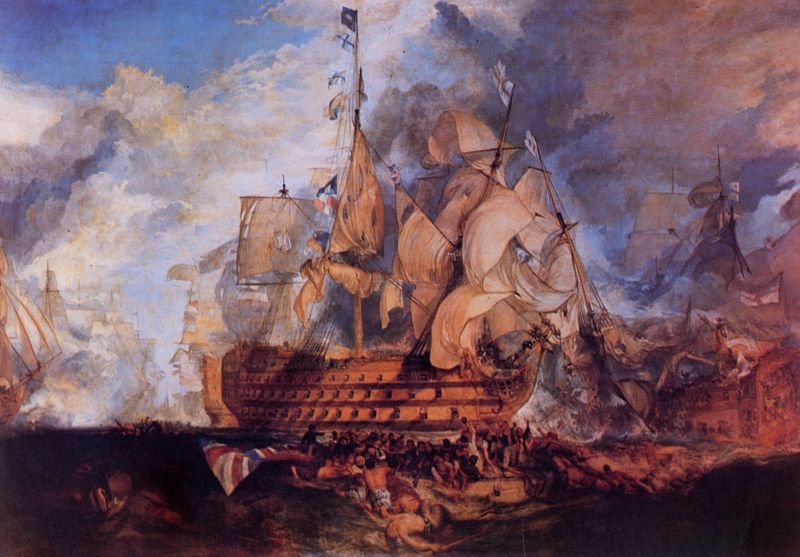
Titel: Die Schlacht von Trafalgar
Künstler: William Turner
Standort: Greenwich
Institution: National Maritime Museum
Schlagwörter: angriff, blau, dunkel, feuer, gemälde, gewitter, himmel, kampf, meer, wasser, weiß, wolken, aquarell, gelb, menschen, ocker, see, braun, hell, licht, männer, orange, schwarz, zeichen, rot, wind, qualm, rauch, sonne, england, rosa, boot, boote, chaos, schiff, schiffe, segel, segelboot, segelschiffe, welle, wellen, fahnen, fahne, flagge, mast, segelschiff, lila, untergehen, violett, linien, amerika, hafen, masten, brand, dampf, krieg, schiffbruch, schlacht, seestück, sinken, sturm, stürmisch, untergang, unwetter, woge, wogen, fallen, kanone, brennen, schwimmen, tote, schweden, kanonen, balu, flaggen, flotte, englisch, kentern, wikinger, union jack, seegel, beiboot, seeschlacht, besatzung, master, mannschaft, beiboote, dänemark, britisch, finnland, gebläht, rettungsboot, armada, strum, ansturm, ertrinken, piraten, blähen, britische, brtische fahne, krief, kriegsschiff, seekrieg, mastbruch, viermaster, grossbritannien, schalcht, schlachtschiff, galleere, großbritanien, segleschiff, deestück, ertreinek, +schlacht, fünfmaster, nhimmel